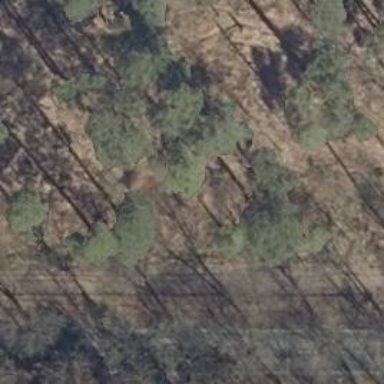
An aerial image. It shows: Firebreak cutline has been made as precaution against wildfires.